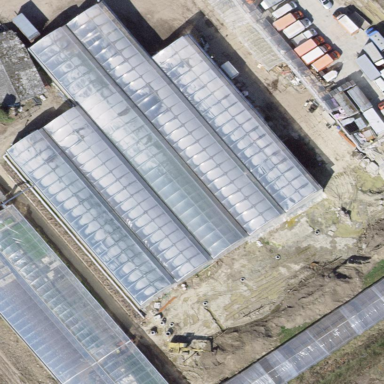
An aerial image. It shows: Greenhouse.